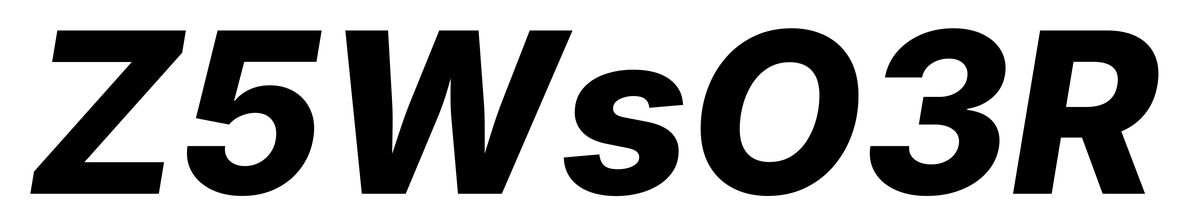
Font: Inter-Italic_ExtraBold_Italic